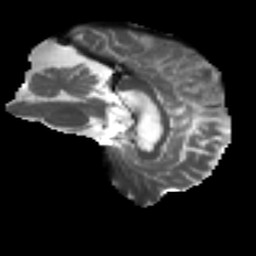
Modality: T2w
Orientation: sagittal
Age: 63
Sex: male
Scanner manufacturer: ge
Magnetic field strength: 3 T
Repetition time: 7.8 s
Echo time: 0.0611 s